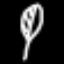
Label: leaf